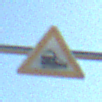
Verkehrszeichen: Bahnuebergang
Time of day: MorningAfternoon
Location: Outdoor (Special)
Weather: Clear
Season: NotSpecified
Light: Natural